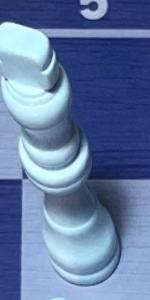
Label: King_White